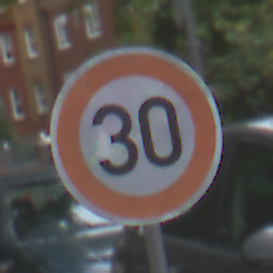
Verkehrszeichen: Geschwindigkeit30
Umgebung: Outdoor, Urban
Tageszeit: MorningAfternoon
Wetter: Overcast
Licht: Natural
Jahreszeit: NotSpecified
Kontrast: LowContrast